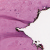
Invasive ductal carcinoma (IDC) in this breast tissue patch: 0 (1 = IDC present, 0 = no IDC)